Question: I have a DataGrid with a column, this is binded to a DropDownList to view the countries. I have and tables too, where . The list have to be formatted therefore I use SqlDataSource to get the formatted list:
'''
SELECT c.countryID, cg.countryGroupName+': '+c.CountryName as Name
FROM countries AS c INNER JOIN
countries_groups AS cg ON c.countryGroupID = cg.countryGroupID
ORDER BY cg.Sort, c.CountryName
'''
here's the dropdownlist originally binded to sqldatasource:
'''
<asp:DropDownList ID="ddlCountryID" runat="server" Width="160px" DataSourceID="dsCountries"
AppendDataBoundItems="true" DataTextField="Name" DataValueField="countryID"
SelectedValue='<%# Bind("countryID") %>'>
<asp:ListItem Value="" Text="Select"></asp:ListItem>
</asp:DropDownList>
'''
I would like to replace the SqlDataSource to EntityDataSource for the country field. I created the following

VS2010 has been created the public partial class ...
I created an EntityDataSource:
'''
<asp:EntityDataSource ID="EntityDataSource1" runat="server"
ConnectionString="name=ProductionEntities"
DefaultContainerName="ProductionEntities" EntitySetName="countries"
Include=""
onquerycreated="EntityDataSource1_QueryCreated"
ContextTypeName="ASPWebApp.Datasource.ProductionEntities">
'''
My question is,
Thanks in advance!
The solution became to be as follows (thanks to @Gaurav Jain)
'''
protected void ddlCountryID_OnInit(object sender, EventArgs e) {
DropDownList ddlCountryID = sender as DropDownList;
ddlCountryID.DataSource = (from c in db.suppliers_countries
join cg in db.suppliers_countries_groups on c.countryGroupID equals cg.countryGroupID
orderby cg.Sort, c.CountryName
select new {
c.countryID,
Name = cg.countryGroupName + ": " + c.CountryName
});
}
'''
and dropdownlist became to be:
'''
<asp:DropDownList ID="ddlCountryID" runat="server" Width="160px" AppendDataBoundItems="true"
SelectedValue='<%# Bind("countryID") %>' **OnInit="ddlCountryID_OnInit"**
DataTextField="Name" DataValueField="countryID">
<asp:ListItem Value="" Text="Select"></asp:ListItem>
</asp:DropDownList>
'''
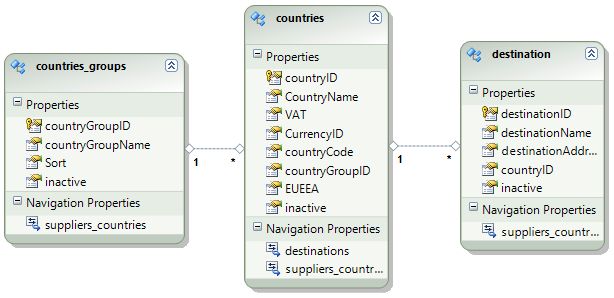
Answer: you can use this query.
'''
ProductionEntities db = new ProductionEntities();
ddlCountryID.DataSource = (from c in db.countries
join cg in db.countries_groups on c.countryGroupID
equals cg.countryGroupID
select new
{ c.countryID,
Name = cg.countryGroupName + " " + c.CountryName,cg.Sort})
.OrderBy(w => new {w.countryID,w.sort });
ddlCountryID.DataTextField = "Name";
ddlCountryID.DataValueField = "countryID";
ddlCountryID.DataBind();
'''